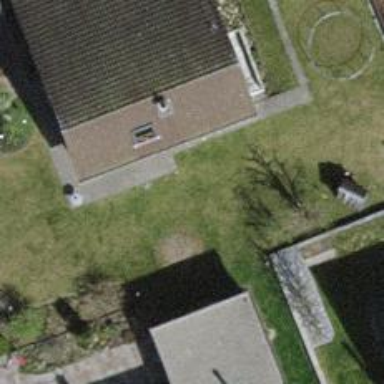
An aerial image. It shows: Detached building.